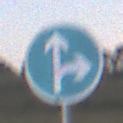
Verkehrszeichen: VorgeschriebeneFahrtrichtungGeradeausOderRechts
Umgebung: Outdoor, RoadRail
Tageszeit: SunriseSunset
Wetter: PartlyCloudy
Licht: Natural
Jahreszeit: NotSpecified
Kontrast: LowContrast